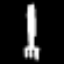
Label: fork